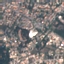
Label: Residential